Question: From VS2010 in Windows 7 using Directory.Delete(path) from the VS debugger.
I have full admin rights to my machine.
I basically ran
'''
Directory.Delete(path)
'''
Not only did it not delete the folders, but now when I try to go and delete them manually I get

No matter what I do, it will not let me delete the path any more. If my program tries to delete it, I get a UnathorizedAccessException.
What's going on here?
:
I've tried deleting from Windows explorer and from a command box running as administrator.
I don't actually see what else there is to do.
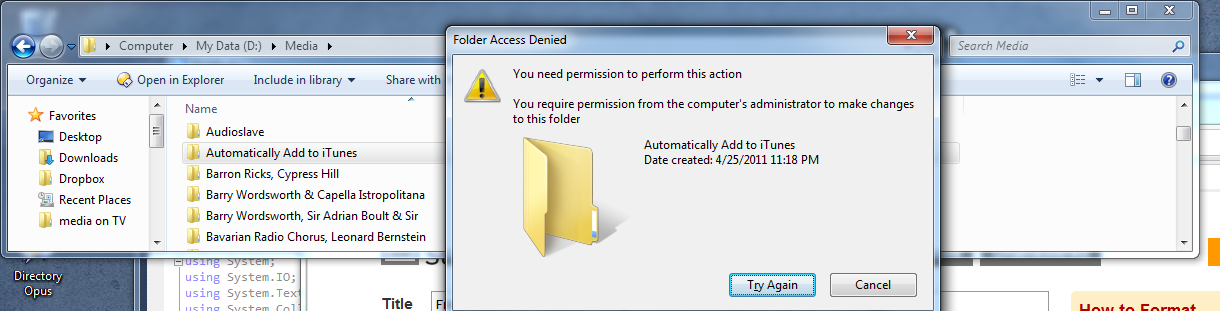
Answer: Run this command in cmd:
'''
attrib "MyFolder" -R -A -S -H
'''
You may have accidentally marked folder as a system folder in your application. Also try restarting the computer after doing this. Also you can right click the folder and go to the security/permissions tab and see if you (the admin) has all the rights for that folder (try marking all boxes). They sometimes get scrambled during file operations.